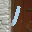
Label: 1